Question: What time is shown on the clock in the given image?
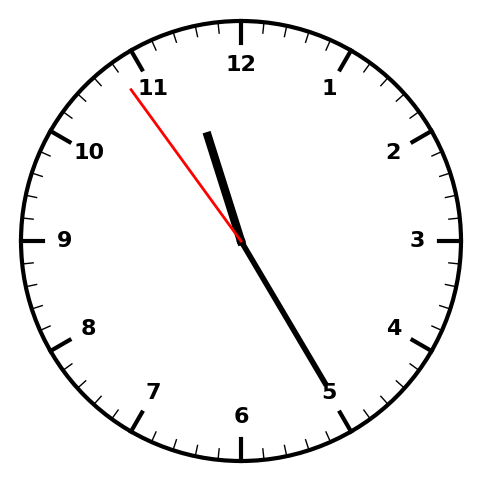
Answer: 11:24:54